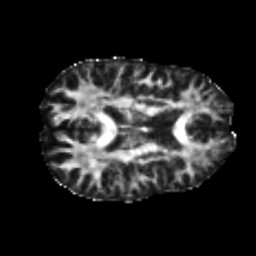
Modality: FA
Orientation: axial
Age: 21
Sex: female
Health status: healthy
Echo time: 0.074 s